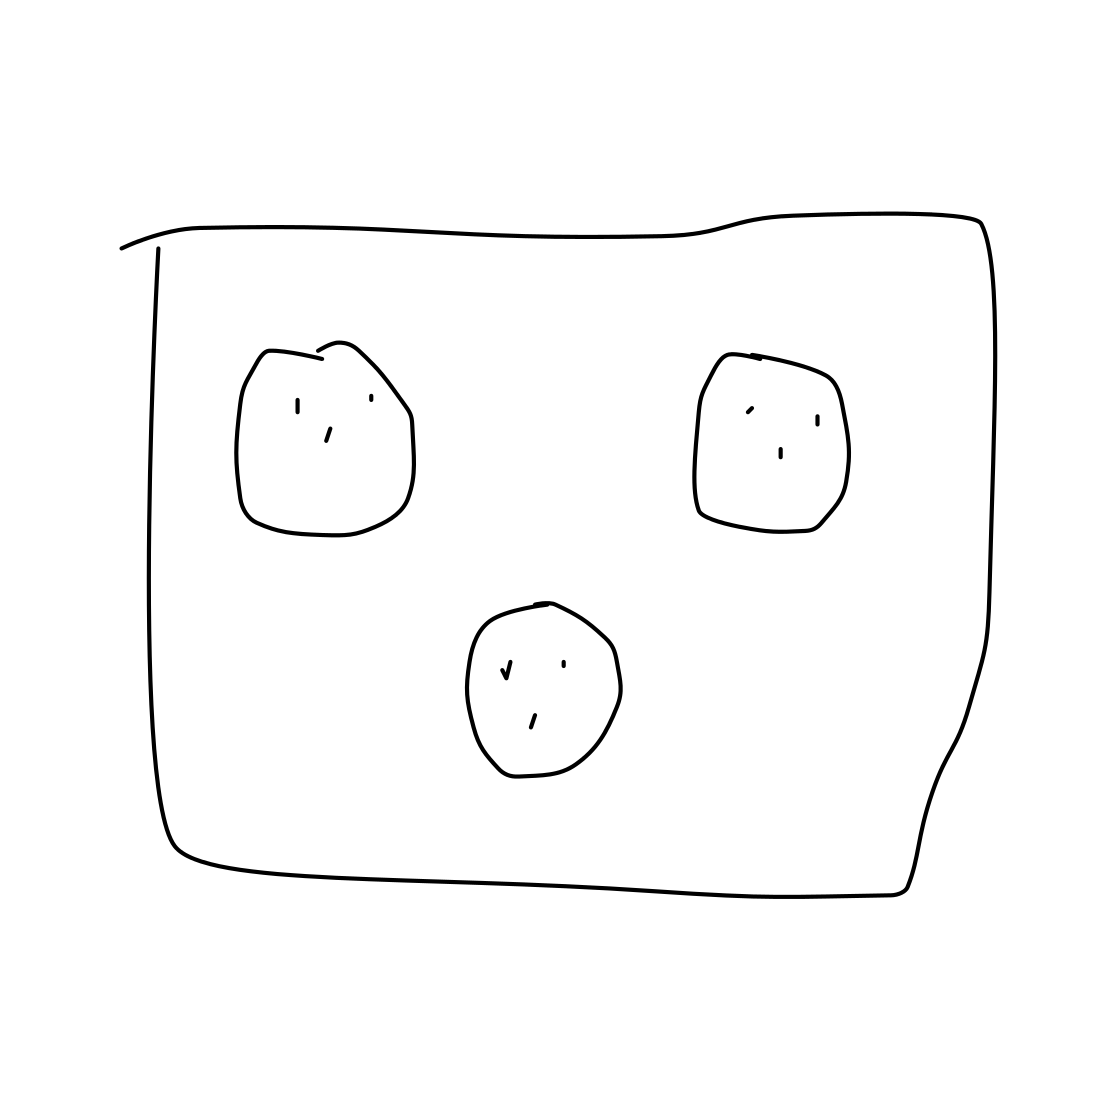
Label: power outlet